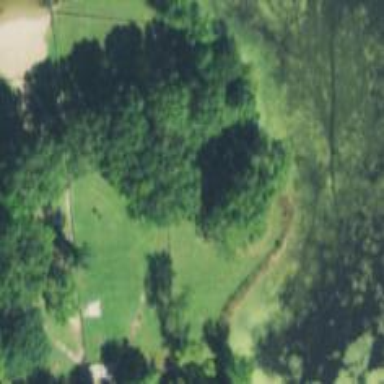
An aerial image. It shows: Disc golf basket.